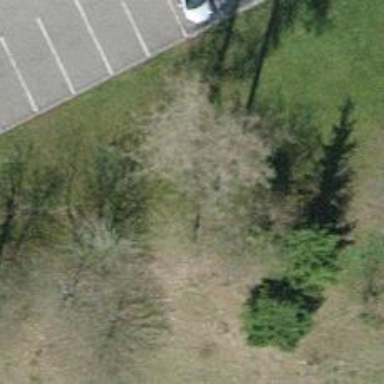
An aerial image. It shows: Needle-leaved tree in natural setting.